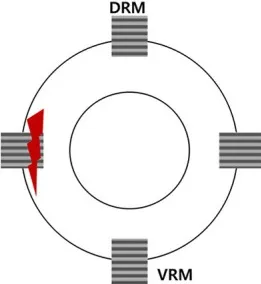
Surgical and schematic images of the strabismus repair.
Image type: pathology (masson_trichrome)